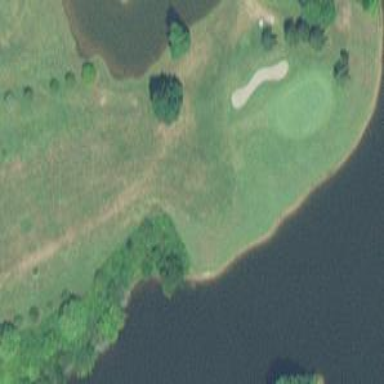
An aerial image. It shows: Picturesque pond acting as water hazard on golf course.